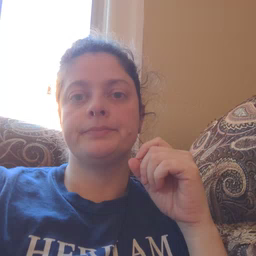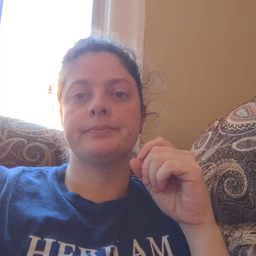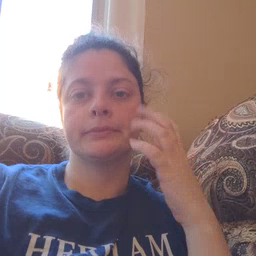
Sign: sad